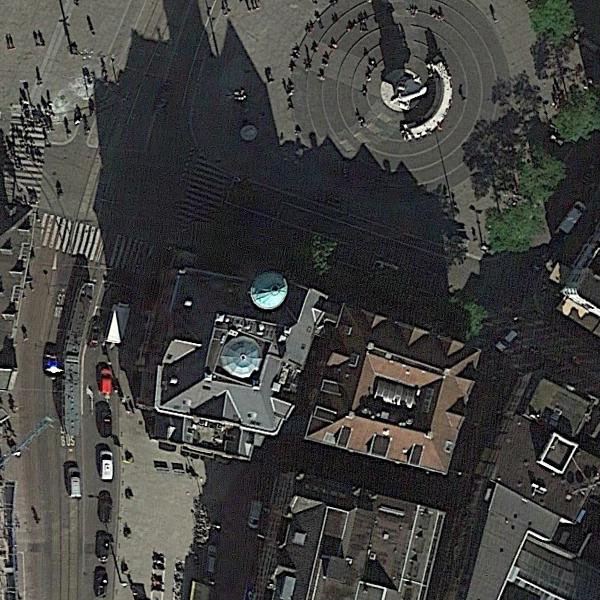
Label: Church